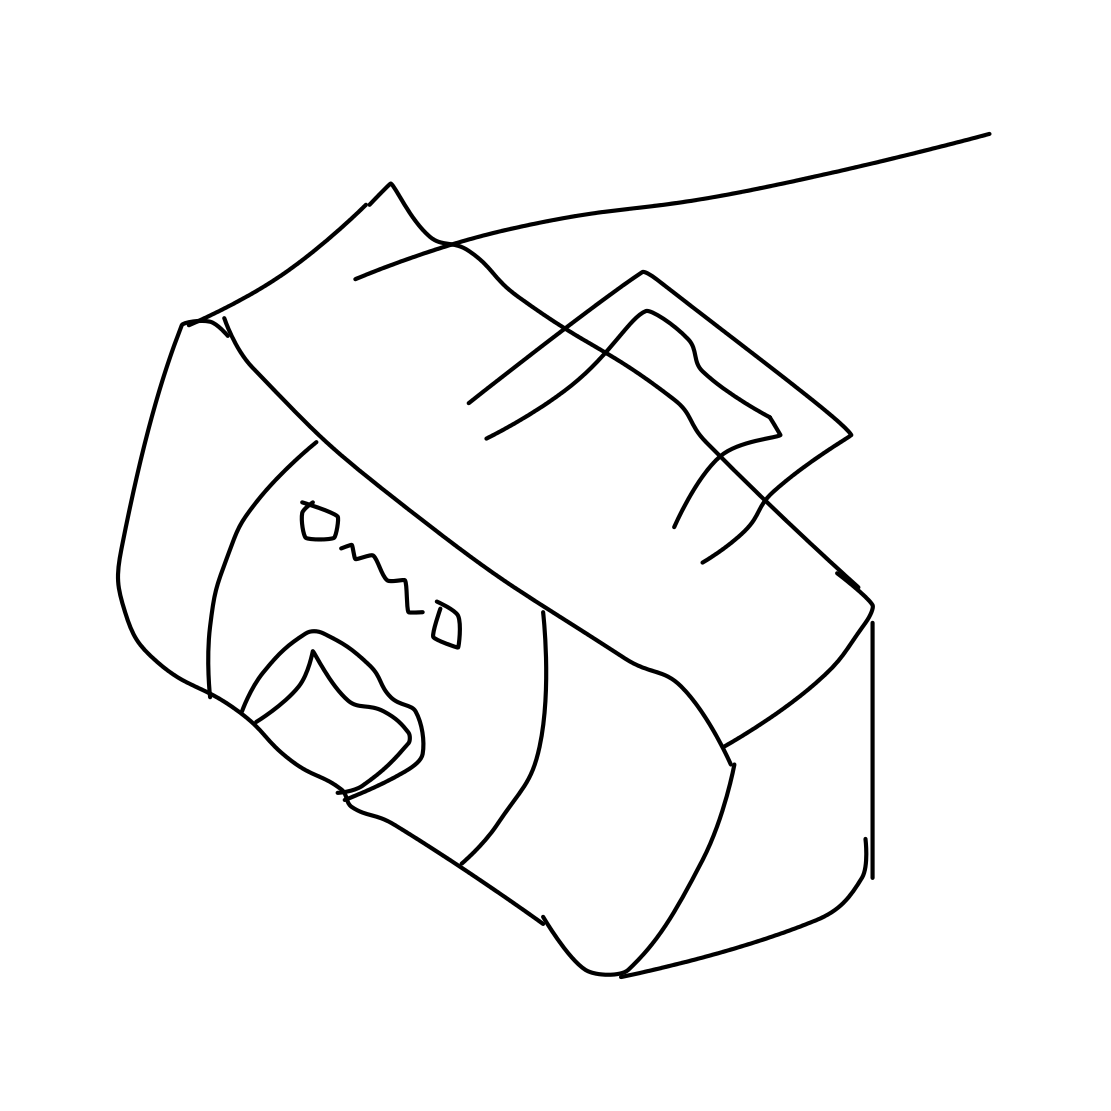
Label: radio